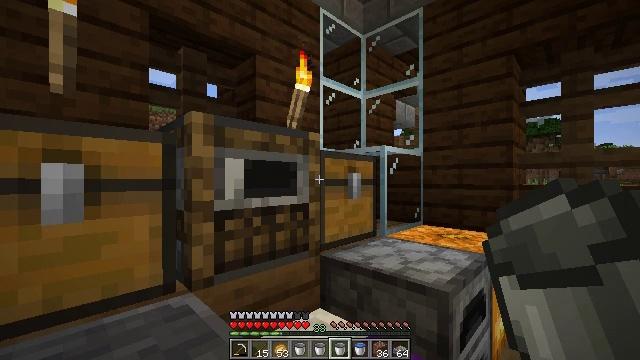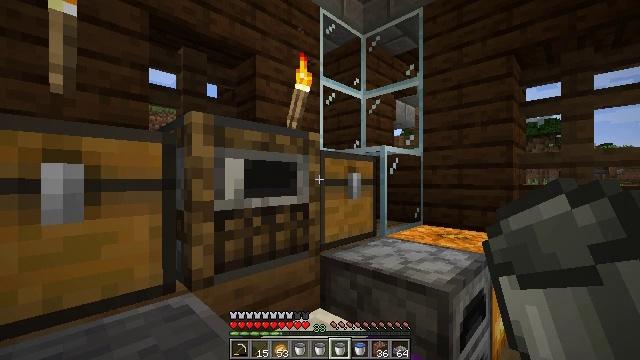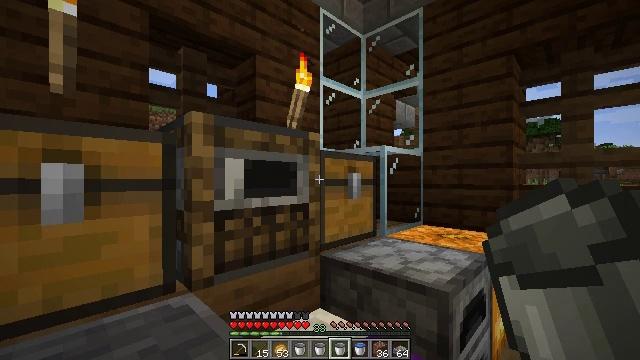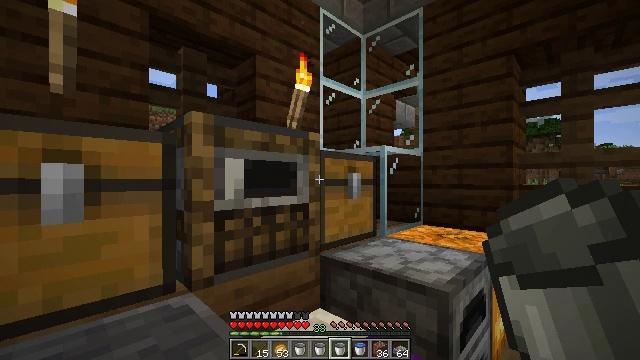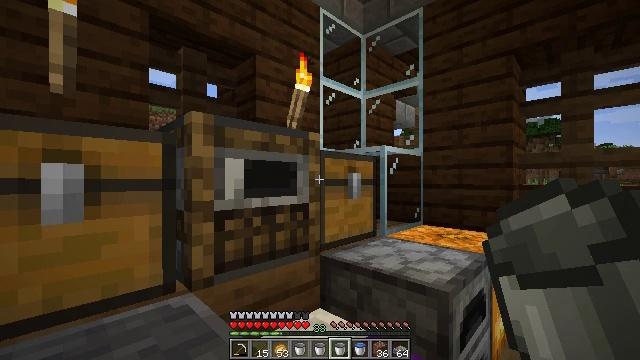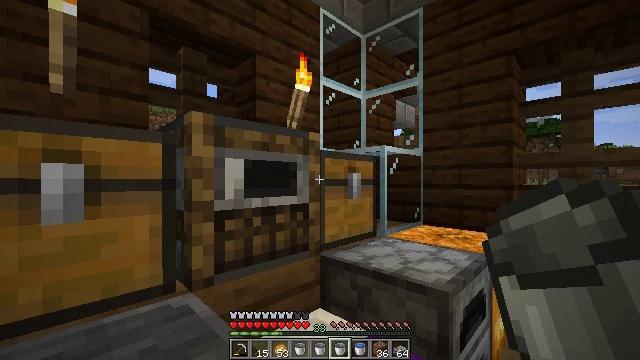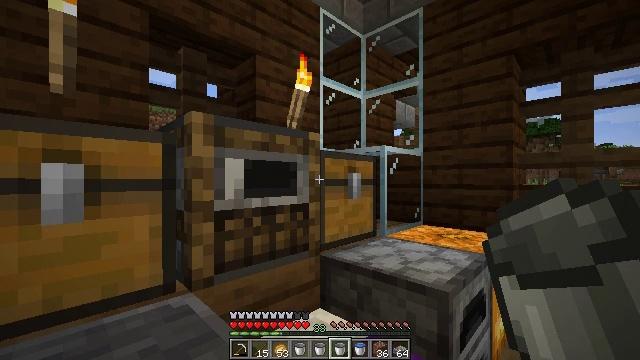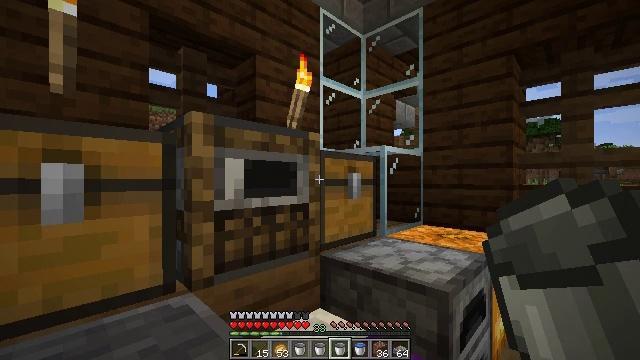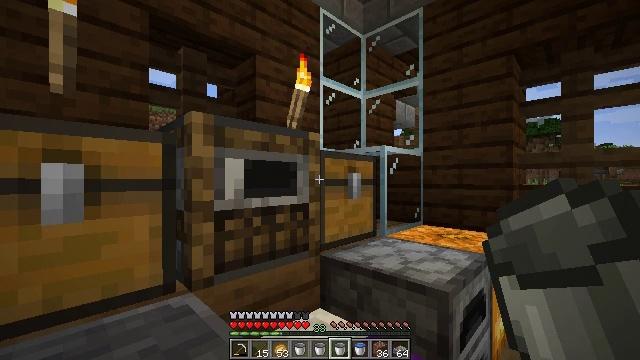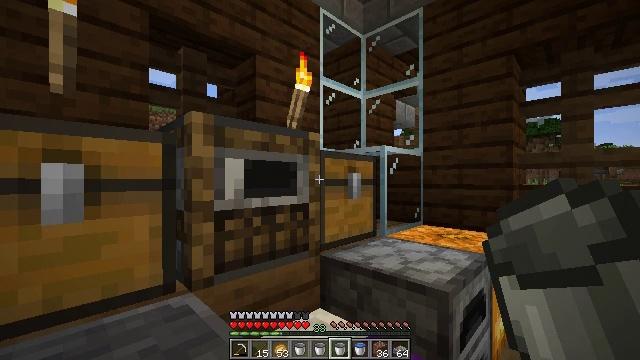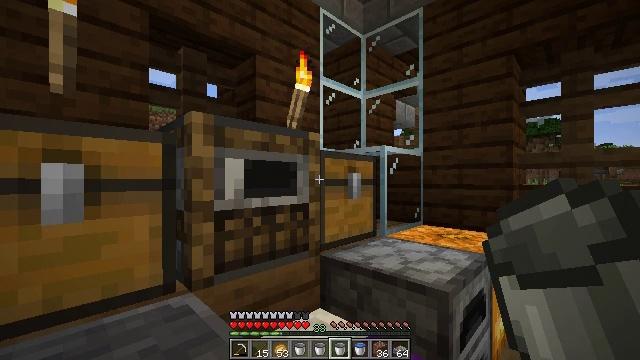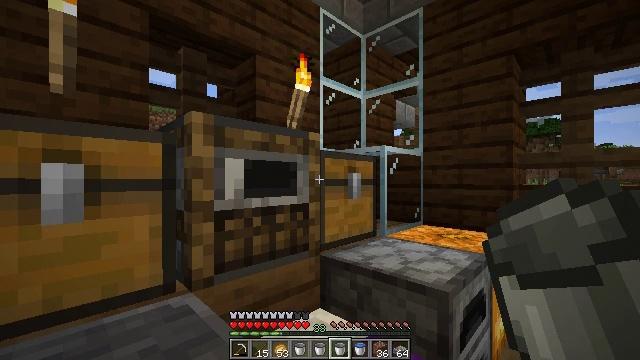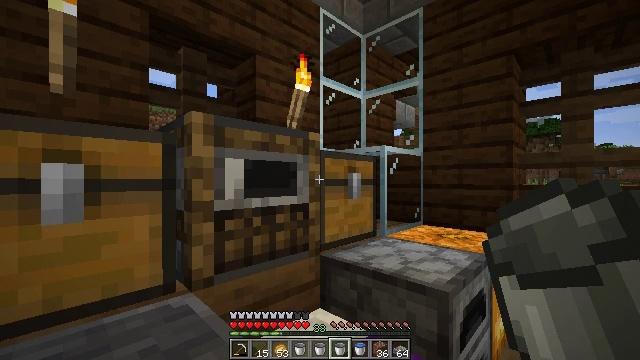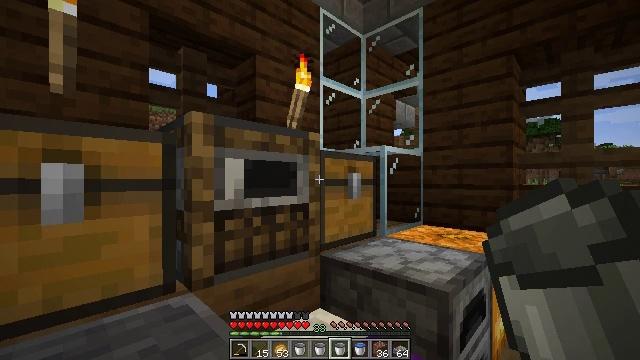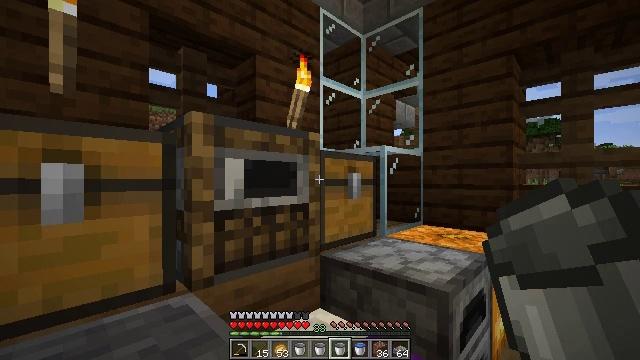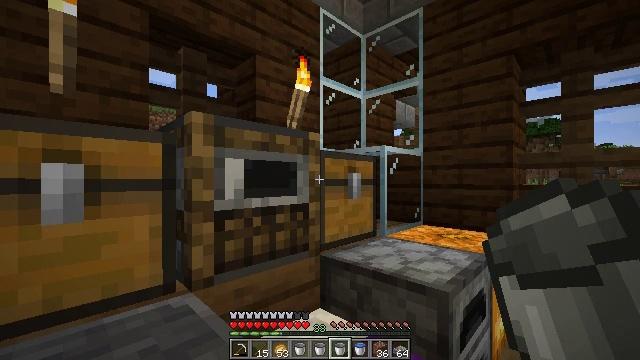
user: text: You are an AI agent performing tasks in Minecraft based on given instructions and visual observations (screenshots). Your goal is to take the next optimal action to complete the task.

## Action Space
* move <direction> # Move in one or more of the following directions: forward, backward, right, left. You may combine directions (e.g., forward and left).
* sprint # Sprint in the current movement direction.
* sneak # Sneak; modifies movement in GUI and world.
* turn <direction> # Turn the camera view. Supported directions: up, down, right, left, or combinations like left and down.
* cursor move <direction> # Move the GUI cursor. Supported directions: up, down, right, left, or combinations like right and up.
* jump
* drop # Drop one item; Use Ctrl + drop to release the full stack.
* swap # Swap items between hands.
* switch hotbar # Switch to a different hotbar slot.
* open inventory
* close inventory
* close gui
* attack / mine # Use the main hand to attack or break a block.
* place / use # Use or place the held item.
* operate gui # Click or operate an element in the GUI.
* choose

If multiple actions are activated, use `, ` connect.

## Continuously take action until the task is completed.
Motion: motion action
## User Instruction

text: Gather spruce leaves to collect foliage.
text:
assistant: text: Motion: no_op
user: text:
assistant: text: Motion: no_op
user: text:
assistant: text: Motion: no_op
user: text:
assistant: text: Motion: no_op
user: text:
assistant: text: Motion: no_op
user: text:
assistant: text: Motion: no_op
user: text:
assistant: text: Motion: no_op
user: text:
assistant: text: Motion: no_op
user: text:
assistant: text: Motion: no_op
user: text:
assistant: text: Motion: no_op
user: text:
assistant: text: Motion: no_op
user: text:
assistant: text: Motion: no_op
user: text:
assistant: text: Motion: no_op
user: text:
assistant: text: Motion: no_op
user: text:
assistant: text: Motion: no_op
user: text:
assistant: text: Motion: no_op
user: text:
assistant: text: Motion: no_op
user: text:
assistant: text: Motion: no_op
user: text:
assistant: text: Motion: no_op
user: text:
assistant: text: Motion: no_op
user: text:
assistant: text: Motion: no_op
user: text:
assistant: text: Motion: no_op
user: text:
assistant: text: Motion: no_op
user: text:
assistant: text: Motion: no_op
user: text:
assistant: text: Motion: no_op
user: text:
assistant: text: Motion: no_op
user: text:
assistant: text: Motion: no_op
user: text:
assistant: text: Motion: no_op
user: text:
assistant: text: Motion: no_op
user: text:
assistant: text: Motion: no_op